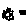
Label: moon